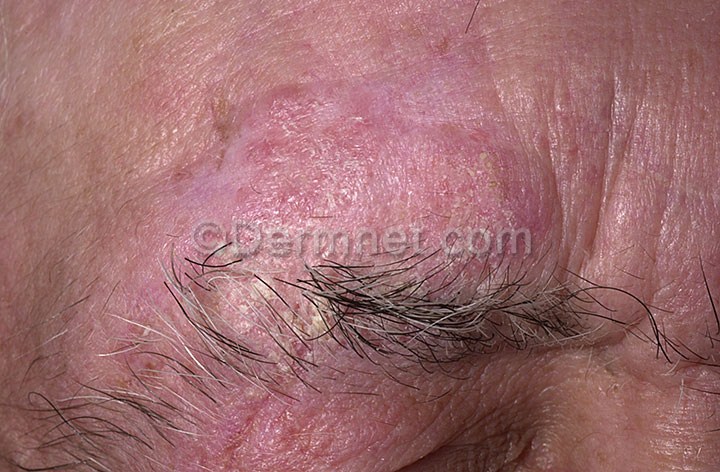
Disease: Lupus and other Connective Tissue diseases